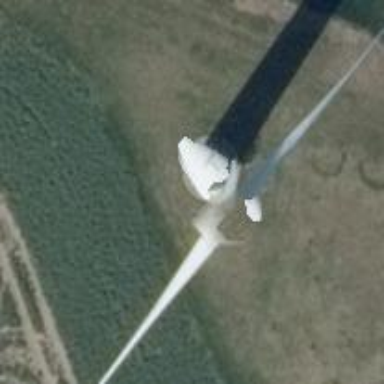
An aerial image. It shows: Wind generator powered by horizontal axis wind turbine.